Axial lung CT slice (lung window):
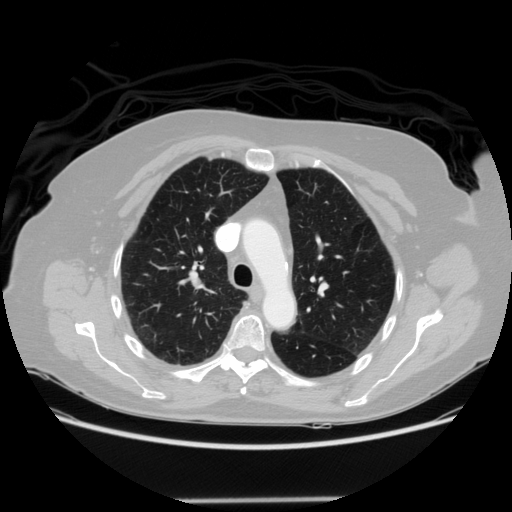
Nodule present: no